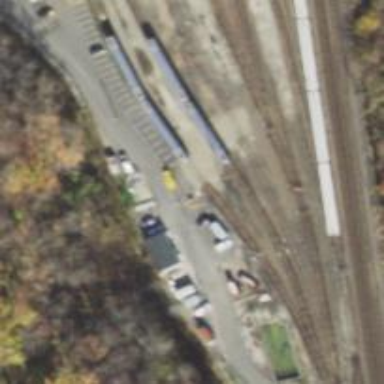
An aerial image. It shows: Electrified railway yard with rails.